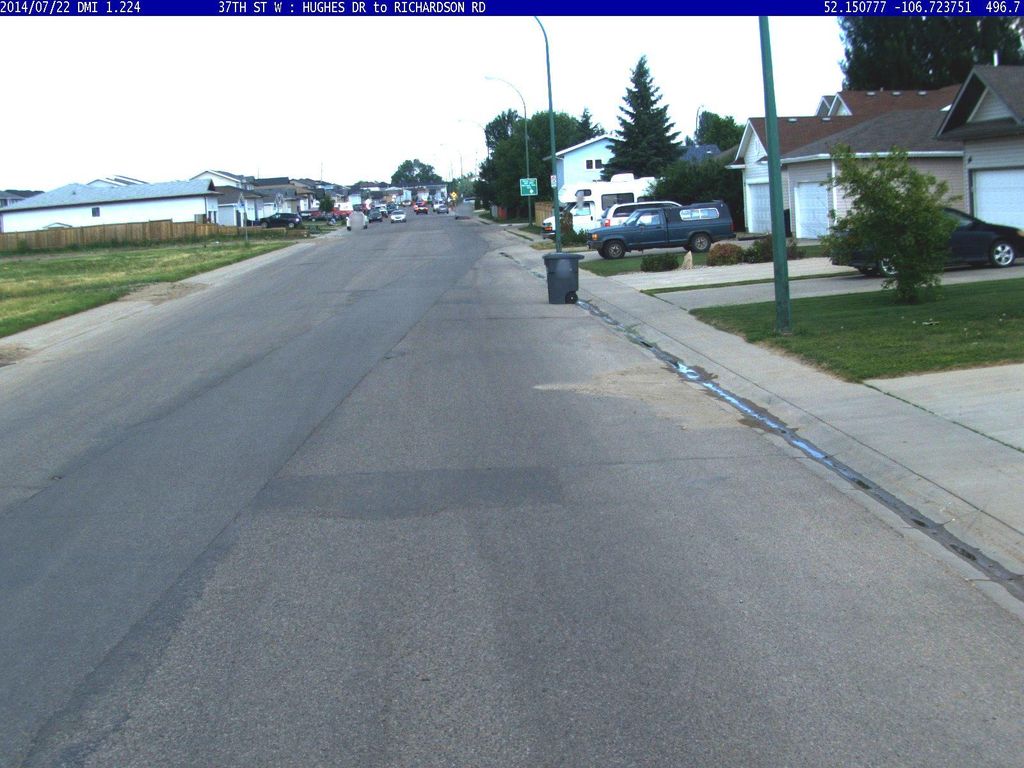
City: saskatoon